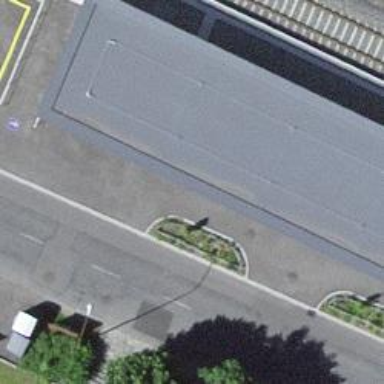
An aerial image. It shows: Post box is visible.